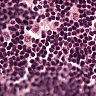
Metastatic tissue present: no